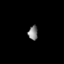
Tissue: lung
Cell type: Endothelial cells
Senescence score: 0.6269
Nuclear area (px): 135
Mean DAPI intensity: 129.667